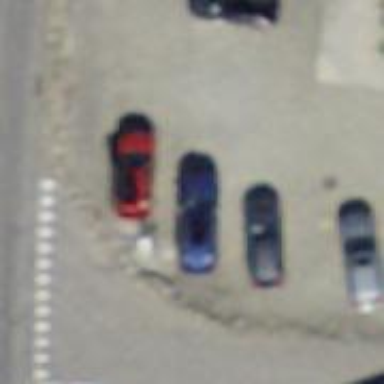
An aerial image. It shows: Charging station.